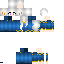
A female human skin with pale skin, wearing blonde bald dressed in a blue robe top and brown pants, featuring a closed mouth.